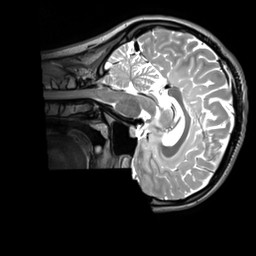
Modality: T2w
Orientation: sagittal
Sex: female
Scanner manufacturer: siemens
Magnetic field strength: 3 T
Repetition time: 3.2 s
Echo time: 0.409 s